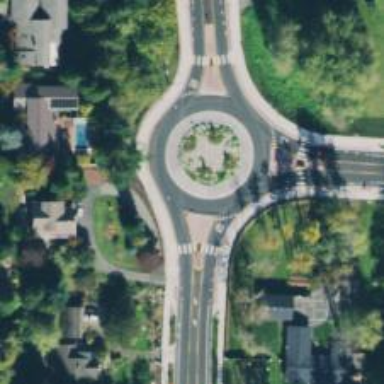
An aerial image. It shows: Tertiary road leading to roundabout junction.